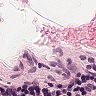
Metastatic tissue present: no